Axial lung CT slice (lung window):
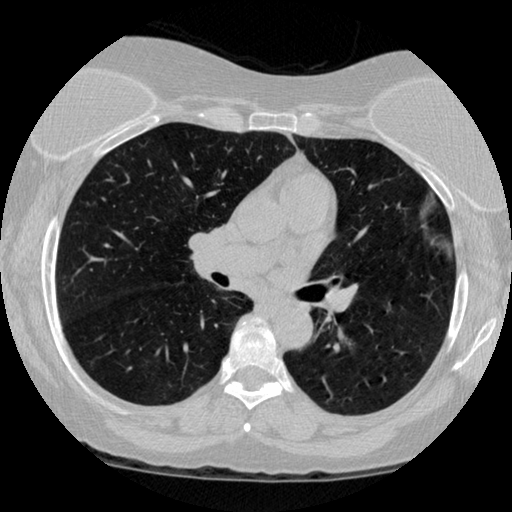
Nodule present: no